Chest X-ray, PA view. Patient: 31 years old, sex F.
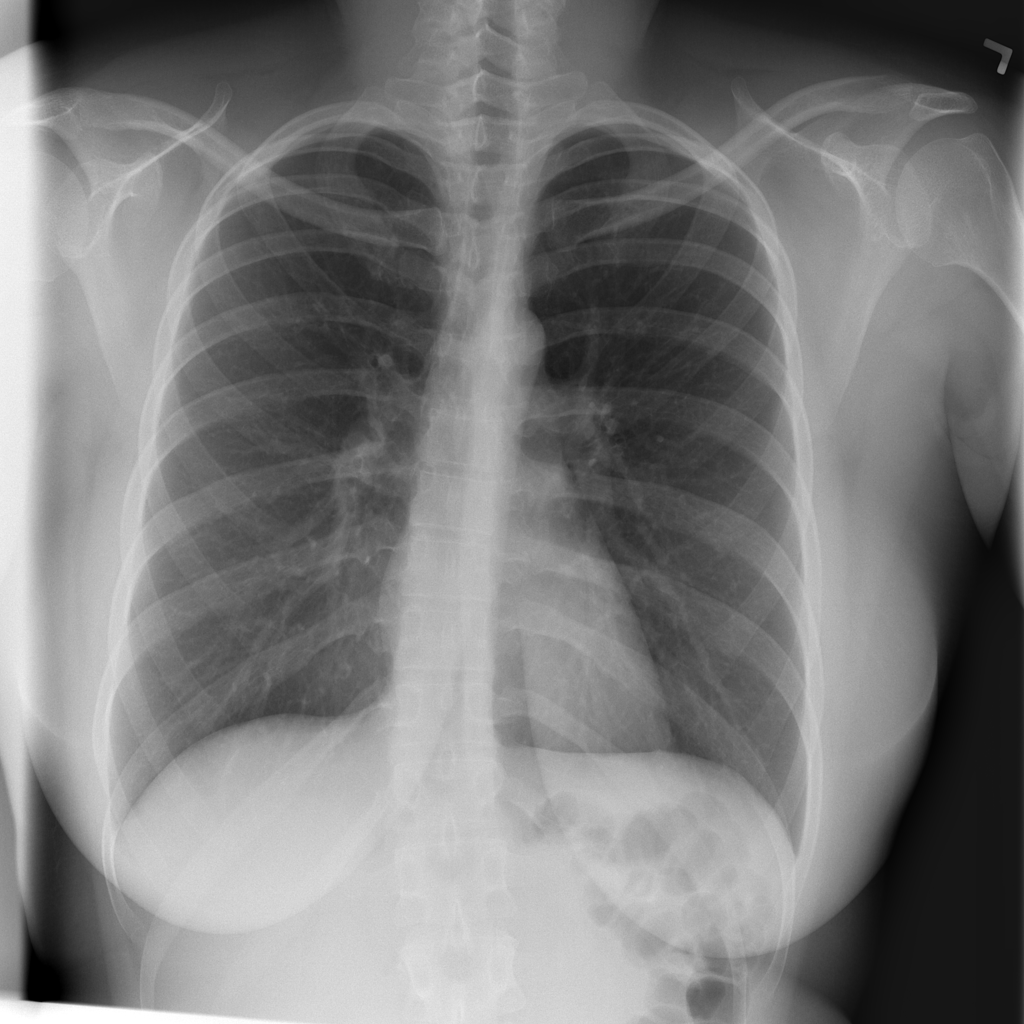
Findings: No Finding